Interaction volume radius: 10 \u00c5
Interaction volume height: 10 \u00c5
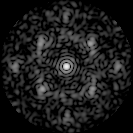
Disorder parameter: 0.6076